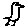
Label: bird